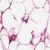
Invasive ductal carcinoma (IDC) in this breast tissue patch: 0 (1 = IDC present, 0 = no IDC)